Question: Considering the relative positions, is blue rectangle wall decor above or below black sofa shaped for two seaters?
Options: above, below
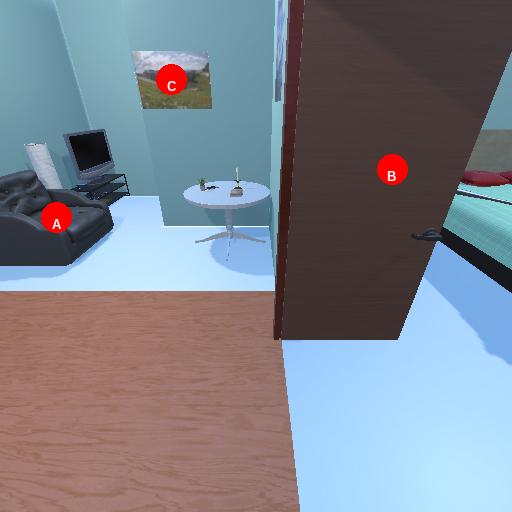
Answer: above